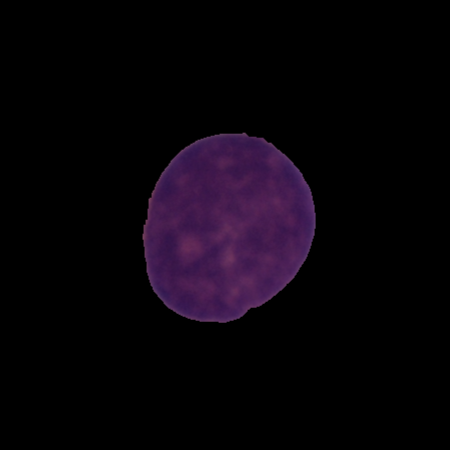
Label: cancer